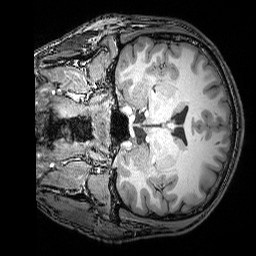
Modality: T1w
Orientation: coronal
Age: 23
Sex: male
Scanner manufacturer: siemens
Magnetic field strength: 3 T
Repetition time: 2.53 s
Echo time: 0.00388 s